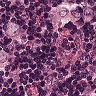
Metastatic tissue present: yes